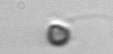
Label: flagellate